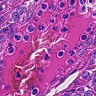
Metastatic tissue present: yes